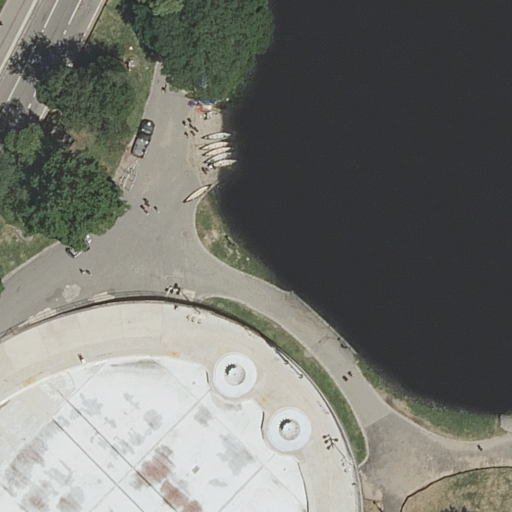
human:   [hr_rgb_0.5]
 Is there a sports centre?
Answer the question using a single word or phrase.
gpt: yes

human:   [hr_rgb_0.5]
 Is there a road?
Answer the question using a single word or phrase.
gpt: yes

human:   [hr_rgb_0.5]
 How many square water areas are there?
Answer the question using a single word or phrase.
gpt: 0

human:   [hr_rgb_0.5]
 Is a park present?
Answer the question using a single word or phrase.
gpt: yes

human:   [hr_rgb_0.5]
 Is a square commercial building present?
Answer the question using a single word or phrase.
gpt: no

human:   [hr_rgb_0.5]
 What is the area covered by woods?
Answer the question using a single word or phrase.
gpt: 7301m2

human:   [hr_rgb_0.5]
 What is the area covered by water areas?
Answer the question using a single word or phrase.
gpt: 5486m2

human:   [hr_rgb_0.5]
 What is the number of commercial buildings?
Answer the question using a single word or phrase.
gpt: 0

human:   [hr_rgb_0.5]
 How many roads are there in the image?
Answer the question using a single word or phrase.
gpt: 5

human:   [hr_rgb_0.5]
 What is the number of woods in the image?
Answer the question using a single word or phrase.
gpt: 1

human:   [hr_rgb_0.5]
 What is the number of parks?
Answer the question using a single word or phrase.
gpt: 1

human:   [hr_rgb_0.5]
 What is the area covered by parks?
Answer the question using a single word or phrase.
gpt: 10633m2

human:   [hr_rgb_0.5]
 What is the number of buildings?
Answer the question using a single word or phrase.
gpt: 0

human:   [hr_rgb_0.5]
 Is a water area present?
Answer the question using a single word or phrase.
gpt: yes

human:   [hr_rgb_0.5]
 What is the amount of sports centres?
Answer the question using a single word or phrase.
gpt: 1

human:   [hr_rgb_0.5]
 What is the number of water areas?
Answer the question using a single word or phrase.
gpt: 2

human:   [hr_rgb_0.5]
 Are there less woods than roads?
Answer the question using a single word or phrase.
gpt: yes

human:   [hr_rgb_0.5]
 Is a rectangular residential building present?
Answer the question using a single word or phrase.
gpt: no

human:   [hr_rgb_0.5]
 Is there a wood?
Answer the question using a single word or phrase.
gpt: yes

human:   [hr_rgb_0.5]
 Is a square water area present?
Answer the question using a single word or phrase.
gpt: no

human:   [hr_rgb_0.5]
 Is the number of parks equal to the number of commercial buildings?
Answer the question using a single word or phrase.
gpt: no

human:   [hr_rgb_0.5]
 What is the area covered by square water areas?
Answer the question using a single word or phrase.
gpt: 0m2

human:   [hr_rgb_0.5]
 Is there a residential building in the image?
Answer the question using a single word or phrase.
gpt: no

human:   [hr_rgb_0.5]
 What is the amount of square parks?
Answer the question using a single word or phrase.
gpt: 0

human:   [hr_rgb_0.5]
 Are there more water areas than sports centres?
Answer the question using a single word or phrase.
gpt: yes

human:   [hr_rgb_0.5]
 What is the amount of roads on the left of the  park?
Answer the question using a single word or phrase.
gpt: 0

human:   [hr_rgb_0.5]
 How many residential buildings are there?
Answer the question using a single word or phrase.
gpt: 0

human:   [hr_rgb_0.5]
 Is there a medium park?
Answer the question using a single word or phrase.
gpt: no

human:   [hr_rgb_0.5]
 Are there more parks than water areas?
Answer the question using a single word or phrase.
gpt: no

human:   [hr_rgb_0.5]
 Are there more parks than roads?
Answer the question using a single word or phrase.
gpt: no

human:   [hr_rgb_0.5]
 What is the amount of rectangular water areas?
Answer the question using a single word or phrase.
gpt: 0

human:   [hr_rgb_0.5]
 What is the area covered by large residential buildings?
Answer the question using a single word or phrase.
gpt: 0m2

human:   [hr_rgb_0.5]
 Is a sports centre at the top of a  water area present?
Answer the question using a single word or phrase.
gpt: no

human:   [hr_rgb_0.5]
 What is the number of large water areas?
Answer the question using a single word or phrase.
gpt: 2

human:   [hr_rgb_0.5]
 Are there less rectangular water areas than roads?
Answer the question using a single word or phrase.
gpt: yes

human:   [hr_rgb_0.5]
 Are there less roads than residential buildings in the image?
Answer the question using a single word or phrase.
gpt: no

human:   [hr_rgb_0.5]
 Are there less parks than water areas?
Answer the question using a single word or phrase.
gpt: yes

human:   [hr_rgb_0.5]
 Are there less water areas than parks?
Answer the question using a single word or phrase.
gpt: no

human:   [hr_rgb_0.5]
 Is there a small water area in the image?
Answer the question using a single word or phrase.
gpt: no

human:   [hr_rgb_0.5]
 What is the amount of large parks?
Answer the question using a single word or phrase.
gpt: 1

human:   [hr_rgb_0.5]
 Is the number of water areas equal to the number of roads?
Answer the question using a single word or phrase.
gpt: no

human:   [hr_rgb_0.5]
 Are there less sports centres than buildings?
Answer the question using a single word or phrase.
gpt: no

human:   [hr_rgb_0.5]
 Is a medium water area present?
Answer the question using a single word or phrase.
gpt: no

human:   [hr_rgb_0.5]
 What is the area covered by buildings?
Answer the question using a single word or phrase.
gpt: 0m2

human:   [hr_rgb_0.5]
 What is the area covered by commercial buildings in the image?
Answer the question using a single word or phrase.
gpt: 0m2

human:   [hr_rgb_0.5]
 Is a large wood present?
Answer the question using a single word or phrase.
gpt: yes

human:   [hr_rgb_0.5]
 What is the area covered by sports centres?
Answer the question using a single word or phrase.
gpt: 698m2

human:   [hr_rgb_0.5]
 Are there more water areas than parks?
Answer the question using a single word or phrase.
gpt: yes

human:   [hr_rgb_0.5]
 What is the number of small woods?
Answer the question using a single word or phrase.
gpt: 0

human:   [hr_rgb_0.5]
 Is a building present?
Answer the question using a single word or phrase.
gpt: no

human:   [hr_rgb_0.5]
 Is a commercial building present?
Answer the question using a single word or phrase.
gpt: no

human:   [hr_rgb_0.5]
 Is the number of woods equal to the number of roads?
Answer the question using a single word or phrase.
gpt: no

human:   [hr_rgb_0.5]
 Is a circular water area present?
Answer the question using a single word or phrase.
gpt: no

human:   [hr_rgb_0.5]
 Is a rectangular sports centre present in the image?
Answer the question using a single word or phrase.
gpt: no

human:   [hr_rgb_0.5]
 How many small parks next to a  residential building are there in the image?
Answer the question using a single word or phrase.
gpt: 0

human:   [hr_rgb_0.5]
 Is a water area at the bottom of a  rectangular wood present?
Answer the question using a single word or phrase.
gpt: no

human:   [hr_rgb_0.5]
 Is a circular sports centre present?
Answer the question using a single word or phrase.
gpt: no

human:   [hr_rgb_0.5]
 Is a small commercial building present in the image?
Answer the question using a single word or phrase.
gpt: no

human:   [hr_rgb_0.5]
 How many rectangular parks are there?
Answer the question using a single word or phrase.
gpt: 1

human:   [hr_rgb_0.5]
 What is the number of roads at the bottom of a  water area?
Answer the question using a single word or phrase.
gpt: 2

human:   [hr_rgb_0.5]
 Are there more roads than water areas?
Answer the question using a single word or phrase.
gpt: yes

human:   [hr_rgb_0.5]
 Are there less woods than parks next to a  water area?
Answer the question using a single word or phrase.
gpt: no

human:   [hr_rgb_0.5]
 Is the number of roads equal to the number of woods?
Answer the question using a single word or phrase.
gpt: no

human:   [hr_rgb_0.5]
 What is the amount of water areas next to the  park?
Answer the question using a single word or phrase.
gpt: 2